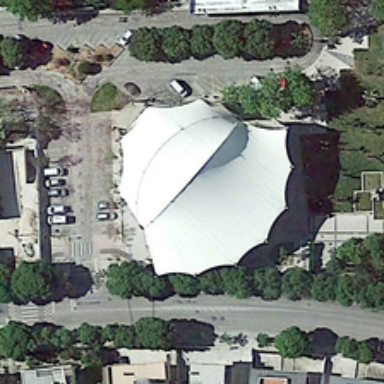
There is a white gym in the middle of the land .